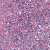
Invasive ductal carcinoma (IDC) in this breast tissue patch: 1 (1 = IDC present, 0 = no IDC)